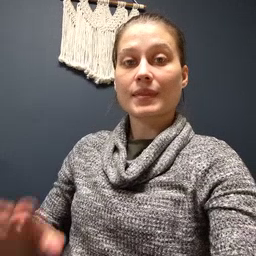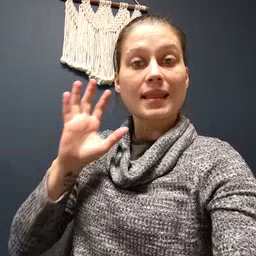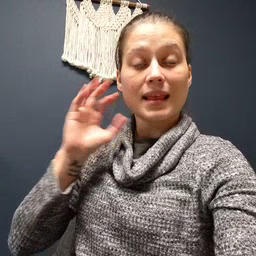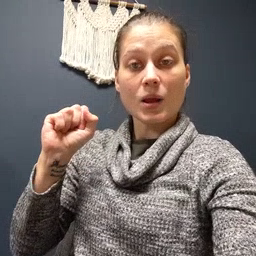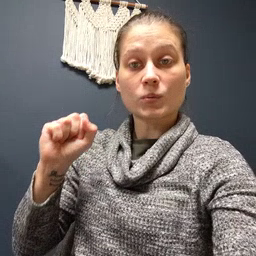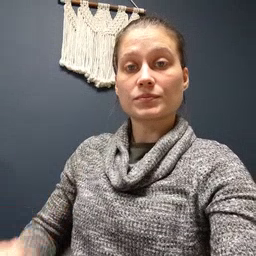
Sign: loud